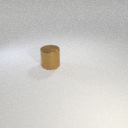
large brown metal cylinder